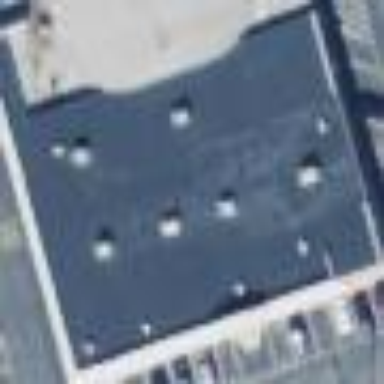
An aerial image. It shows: Fitness center building.